Interaction volume radius: 5 \u00c5
Interaction volume height: 15 \u00c5
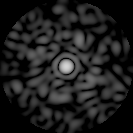
Disorder parameter: 0.8301